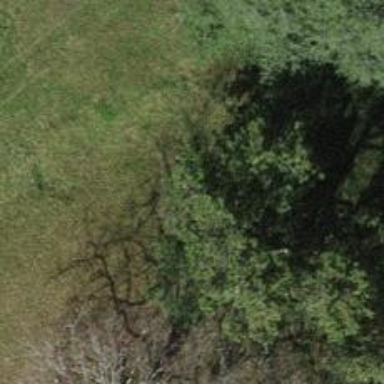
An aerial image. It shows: Beautiful tree in nature.